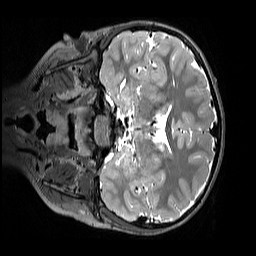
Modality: T2w
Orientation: coronal
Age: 9
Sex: male
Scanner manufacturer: siemens
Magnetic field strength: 3 T
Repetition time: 3.2 s
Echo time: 0.408 s